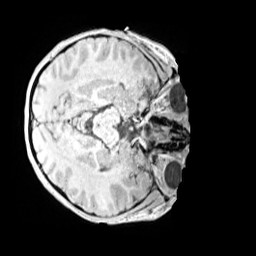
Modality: MP2RAGE
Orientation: axial
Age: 11
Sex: female
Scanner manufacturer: siemens
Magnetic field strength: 3 T
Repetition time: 4 s
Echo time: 0.00299 s